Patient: sex M, age 60
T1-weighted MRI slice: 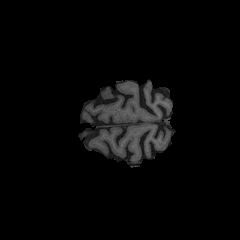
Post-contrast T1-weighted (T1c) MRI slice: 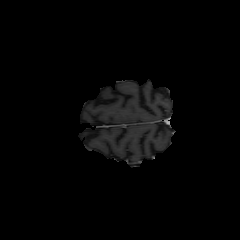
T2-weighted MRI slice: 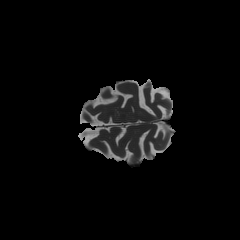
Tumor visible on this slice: no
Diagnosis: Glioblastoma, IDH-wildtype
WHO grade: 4